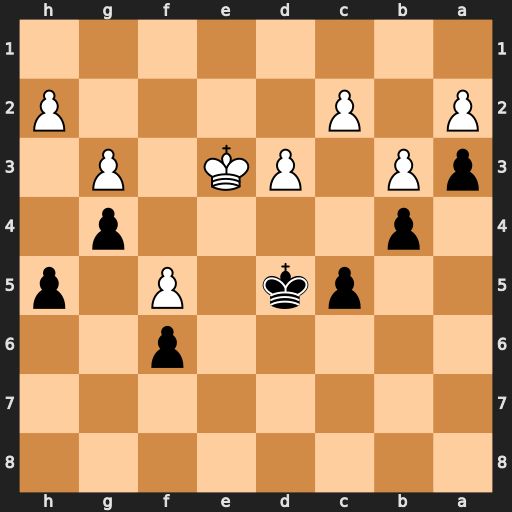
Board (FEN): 8/8/5p2/2pk1P1p/1p4p1/pP1PK1P1/P1P4P/8
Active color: b
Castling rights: -
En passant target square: -
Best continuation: Ke5 Kd2 Kxf5